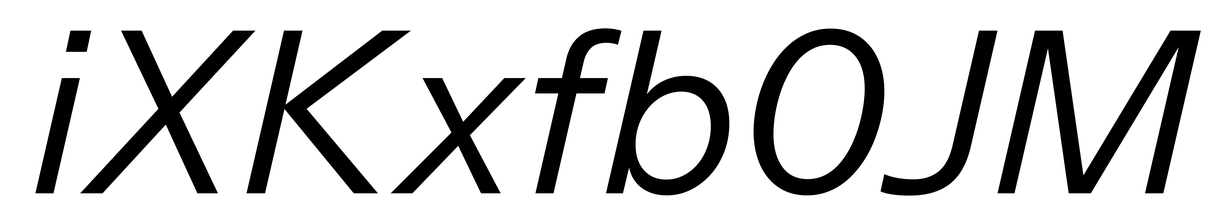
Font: InstrumentSans-Italic_Italic